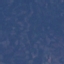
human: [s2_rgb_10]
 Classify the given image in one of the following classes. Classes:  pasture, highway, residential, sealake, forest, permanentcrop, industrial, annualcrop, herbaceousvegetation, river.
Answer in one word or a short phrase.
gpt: HerbaceousVegetation